Question: I have a _layout page that has a viewmodel and razor declaration like below
'''
@using System.Globalization
@using Mvc4WebRole.Models
@model HomeViewModel
'''
and a section on this page @sidebar using this HomeViewModel
After this codes some of my views are using other ViewModels like ProductDetailView below
'''
@model Mvc4WebRole.Models.PrdcDetailViewModel
'''
However I want to rebuild the project while redirected ProductDetailView it is giving me an error about ViewModel requirements like this:

Is there any reason? I have researched this error but they all telling me that you shouldnt be use IEnumerable declaration when needed uniq entity. This is not my case.
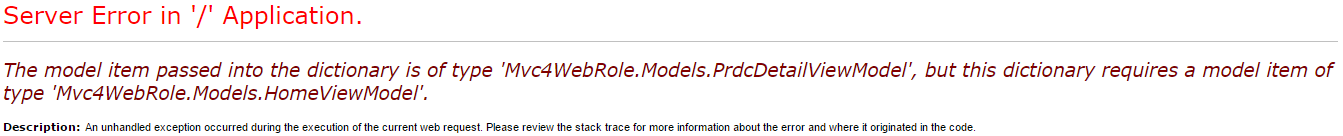
Answer: You should not strongly type your layout page.
Remove '@model HomeViewMode' from your _layout.cshtml file.
The only place where you should bind model to your views is in your view files. If your side bar uses this model, render it as a partial view, which can use its own model.
After you have removed the HomeviewModel from your layout, you might need to add it to the views which use it, but do not have this line yet.